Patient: sex F, age 49
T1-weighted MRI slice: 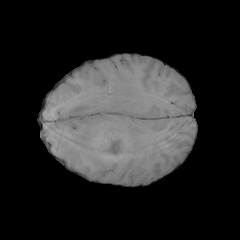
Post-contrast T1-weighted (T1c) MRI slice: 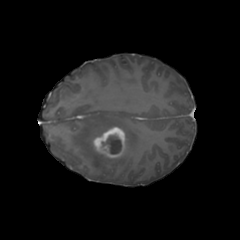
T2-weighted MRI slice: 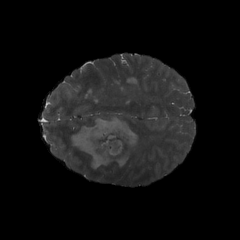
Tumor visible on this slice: yes
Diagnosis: Glioblastoma, IDH-wildtype
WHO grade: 4